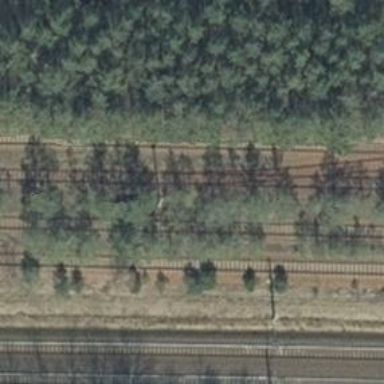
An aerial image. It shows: Railway switch.